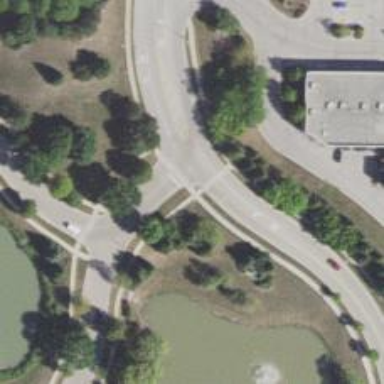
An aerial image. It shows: Uncontrolled crossing on footway.